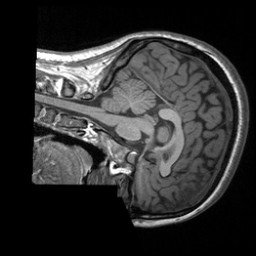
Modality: T1w
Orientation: sagittal
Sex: female
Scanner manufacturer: siemens
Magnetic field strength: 3 T
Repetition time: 1.9 s
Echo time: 0.00252 s